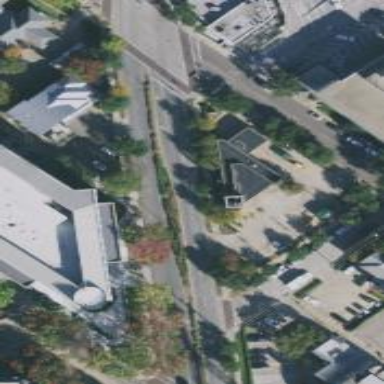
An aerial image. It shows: Secondary road with separate sidewalk.